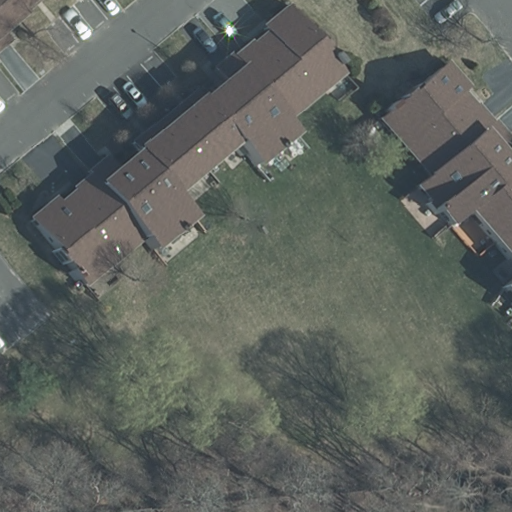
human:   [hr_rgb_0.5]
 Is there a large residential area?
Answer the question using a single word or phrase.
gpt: yes

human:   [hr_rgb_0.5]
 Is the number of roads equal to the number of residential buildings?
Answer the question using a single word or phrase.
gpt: yes

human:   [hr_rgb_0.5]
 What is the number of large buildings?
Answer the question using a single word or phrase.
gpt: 2

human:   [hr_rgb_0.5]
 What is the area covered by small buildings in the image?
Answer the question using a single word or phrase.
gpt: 0m2

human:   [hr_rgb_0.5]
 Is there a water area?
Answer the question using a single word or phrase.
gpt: no

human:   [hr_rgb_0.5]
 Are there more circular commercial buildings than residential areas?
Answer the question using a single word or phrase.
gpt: no

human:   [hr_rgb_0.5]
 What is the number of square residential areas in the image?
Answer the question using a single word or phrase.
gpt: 0

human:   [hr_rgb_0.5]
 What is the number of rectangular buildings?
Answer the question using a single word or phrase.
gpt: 1

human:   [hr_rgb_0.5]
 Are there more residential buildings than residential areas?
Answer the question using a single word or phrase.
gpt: yes

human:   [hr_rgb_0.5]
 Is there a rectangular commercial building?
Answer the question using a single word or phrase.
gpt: no

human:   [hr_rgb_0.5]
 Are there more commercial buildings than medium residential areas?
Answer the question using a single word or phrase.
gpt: no

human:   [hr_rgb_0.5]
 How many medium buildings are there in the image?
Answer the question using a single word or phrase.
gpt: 1

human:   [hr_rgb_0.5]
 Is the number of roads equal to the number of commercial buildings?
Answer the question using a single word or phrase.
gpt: no

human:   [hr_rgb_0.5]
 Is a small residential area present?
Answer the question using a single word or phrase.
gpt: no

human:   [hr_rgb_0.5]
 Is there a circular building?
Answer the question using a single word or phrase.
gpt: no

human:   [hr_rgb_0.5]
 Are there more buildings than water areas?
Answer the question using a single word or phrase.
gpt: yes

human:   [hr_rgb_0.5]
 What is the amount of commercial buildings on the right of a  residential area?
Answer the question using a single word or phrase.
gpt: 0

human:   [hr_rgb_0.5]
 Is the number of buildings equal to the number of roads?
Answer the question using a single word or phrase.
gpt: yes

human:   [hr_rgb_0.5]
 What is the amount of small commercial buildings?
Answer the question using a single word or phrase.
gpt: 0

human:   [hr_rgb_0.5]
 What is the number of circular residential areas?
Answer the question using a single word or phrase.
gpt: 0

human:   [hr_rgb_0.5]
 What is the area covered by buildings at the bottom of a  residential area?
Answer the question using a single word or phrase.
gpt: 1974m2

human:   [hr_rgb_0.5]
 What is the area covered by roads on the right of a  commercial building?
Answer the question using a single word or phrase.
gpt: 0m2

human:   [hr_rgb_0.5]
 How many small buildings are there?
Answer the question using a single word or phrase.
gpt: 0

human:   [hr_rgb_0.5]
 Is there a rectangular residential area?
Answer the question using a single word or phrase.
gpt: yes

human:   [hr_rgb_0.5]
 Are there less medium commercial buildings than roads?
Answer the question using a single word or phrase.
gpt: yes

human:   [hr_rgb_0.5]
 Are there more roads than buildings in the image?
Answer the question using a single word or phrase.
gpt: no

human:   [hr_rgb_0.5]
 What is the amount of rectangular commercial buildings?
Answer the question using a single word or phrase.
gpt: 0

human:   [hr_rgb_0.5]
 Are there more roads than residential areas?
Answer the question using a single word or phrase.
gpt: yes

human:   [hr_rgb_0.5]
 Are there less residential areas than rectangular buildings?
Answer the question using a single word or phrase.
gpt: no

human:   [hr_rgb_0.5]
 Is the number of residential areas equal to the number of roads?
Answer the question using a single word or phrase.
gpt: no

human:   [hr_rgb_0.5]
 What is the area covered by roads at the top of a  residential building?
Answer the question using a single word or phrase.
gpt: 0m2

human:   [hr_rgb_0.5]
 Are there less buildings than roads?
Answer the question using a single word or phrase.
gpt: no

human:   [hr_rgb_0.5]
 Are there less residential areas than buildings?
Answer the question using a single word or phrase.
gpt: yes

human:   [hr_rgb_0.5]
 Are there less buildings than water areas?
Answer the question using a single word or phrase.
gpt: no

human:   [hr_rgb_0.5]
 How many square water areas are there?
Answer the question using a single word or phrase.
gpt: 0

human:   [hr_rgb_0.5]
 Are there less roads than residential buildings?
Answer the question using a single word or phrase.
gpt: no